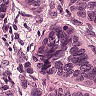
Metastatic tissue present: yes